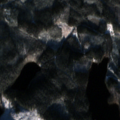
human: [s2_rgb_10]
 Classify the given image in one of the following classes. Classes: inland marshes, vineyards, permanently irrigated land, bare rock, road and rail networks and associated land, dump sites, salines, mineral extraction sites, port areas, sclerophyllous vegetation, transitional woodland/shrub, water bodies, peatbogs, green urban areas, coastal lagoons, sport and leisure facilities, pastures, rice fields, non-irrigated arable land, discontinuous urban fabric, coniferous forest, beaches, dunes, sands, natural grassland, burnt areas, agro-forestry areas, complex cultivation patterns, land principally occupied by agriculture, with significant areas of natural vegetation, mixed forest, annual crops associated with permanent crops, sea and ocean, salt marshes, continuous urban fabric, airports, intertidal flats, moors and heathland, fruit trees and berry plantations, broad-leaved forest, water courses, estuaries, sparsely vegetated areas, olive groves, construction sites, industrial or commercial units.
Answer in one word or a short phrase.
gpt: coniferous forest, mixed forest, transitional woodland/shrub, water bodies